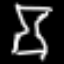
Label: hourglass